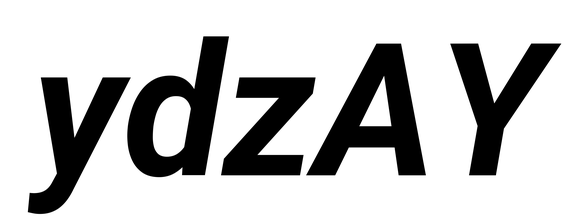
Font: Roboto-Italic_Bold_Italic